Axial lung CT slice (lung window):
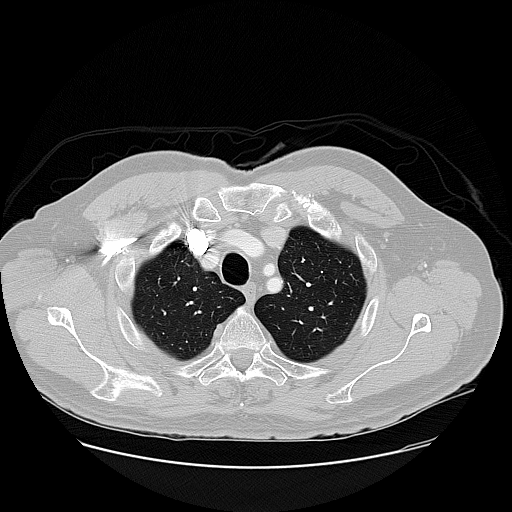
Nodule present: no